Field crop: maize
Growth stage: 2
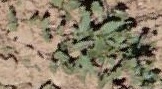
Species: convolvulus